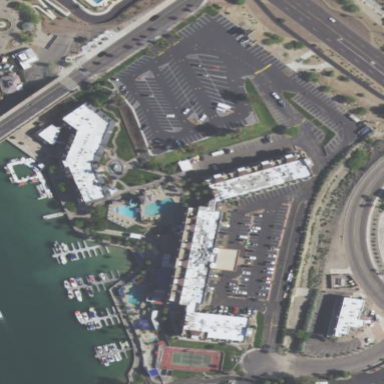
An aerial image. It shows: Hotel located within retail area.